Question: I want to thin handwritten characters like shown below:

Code below give my expected result:
'''
BW = imread('s.png');
BWI = imcomplement(BW);
BW2D = im2bw(BWI,0.1);
BWT = bwmorph(BW2D,'thin',Inf),
BWFinal = imcomplement(BWT);
figure, imshow(BWFinal);
'''
Is this the correct approach? Or is there another way to do it in MATLAB?
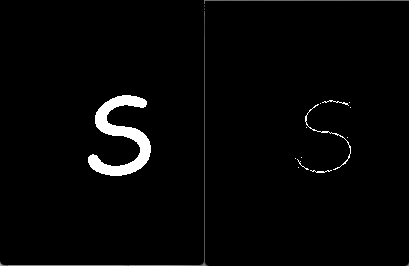
Answer: The consensus is that your code is ok. However, to give Shai some mileage on his points, I add a minor comment:
The use of 'imcomplement' may not be necessary, see the <URL>.
In particular:
> Tip If IM is a grayscale or RGB image of class double, you can use
the expression 1-IM instead of this function.If IM is a binary image, you can use the expression ~IM instead of
this function.